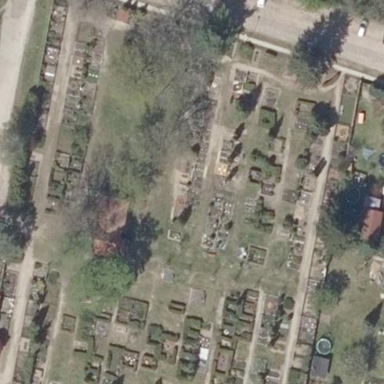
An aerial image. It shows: Cemetery.